Question: How to get user ip in
'Accounts.validateLoginAttempt(function (attempt) { console.log(attempt) });'
I can only see this

any help appreciated
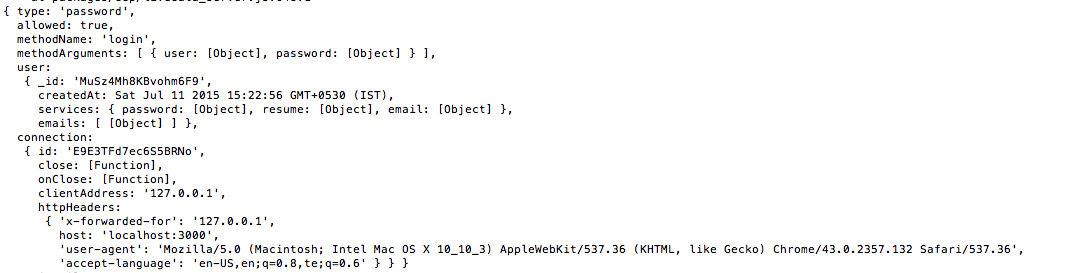
Answer: 'connection.clientAddress' gives you client ip as a string value. In fact you see that on your screenshot